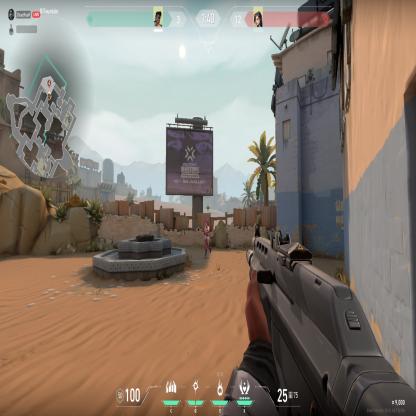
Label: enemy